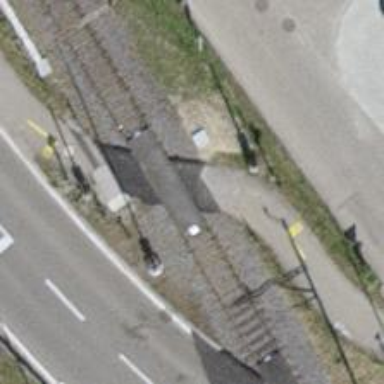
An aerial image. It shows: Crossing for the railway.